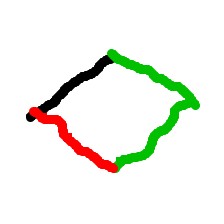
Shape: rhombus